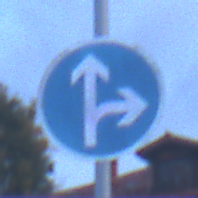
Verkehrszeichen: VorgeschriebeneFahrtrichtungGeradeausOderRechts
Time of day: Dawn
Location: Outdoor (Urban)
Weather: PartlyCloudy
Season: NotSpecified
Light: Natural